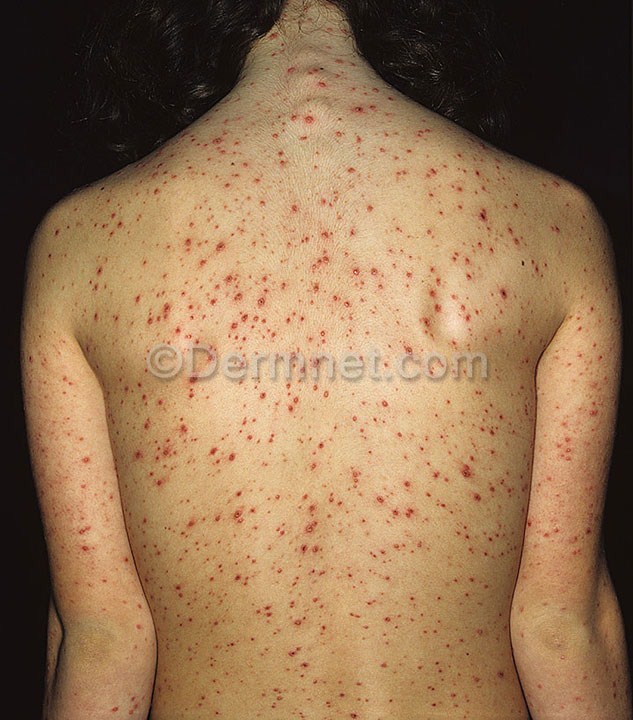
Disease: Warts Molluscum and other Viral Infections